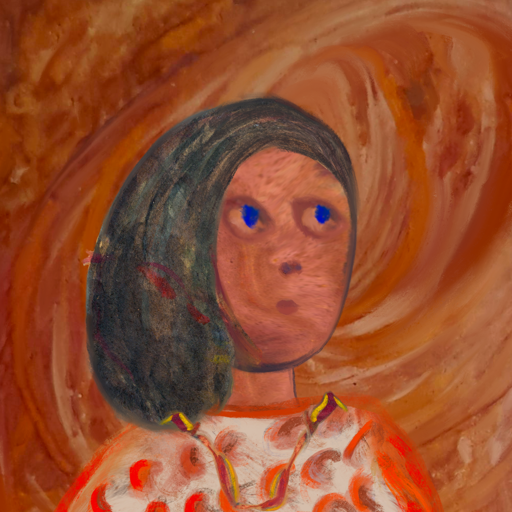
Background: Pious_Lady, Head And Neck Side: Mother_And_Son_Mother, Face Side: Mother_And_Son_Mother, Bust: Rupkatha, Hair Side: Gypsy_Mother, Head Accessory: Blank, Second Necklace: Gypsy_Mother_1, Necklace: Blank, Baby: Blank